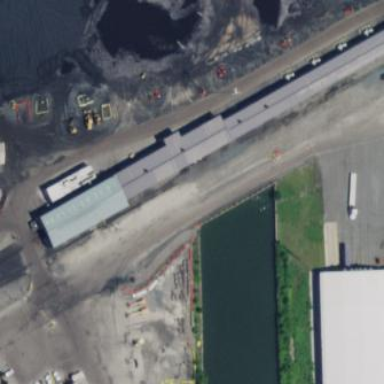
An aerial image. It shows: Industrial building.